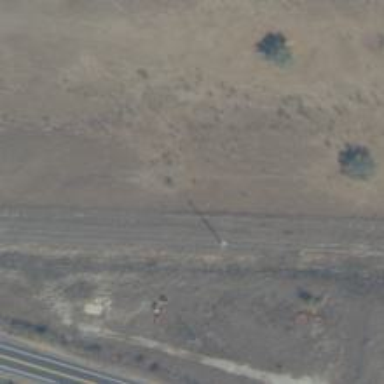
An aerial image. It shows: Power pole.